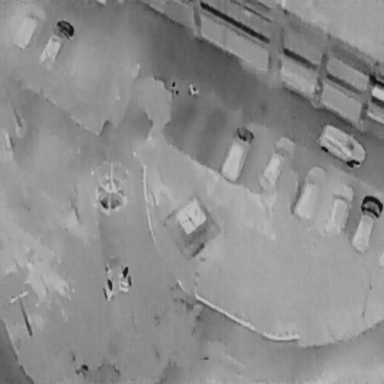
There are ten objects shown in the infrared image, including eight Cars, and two People.